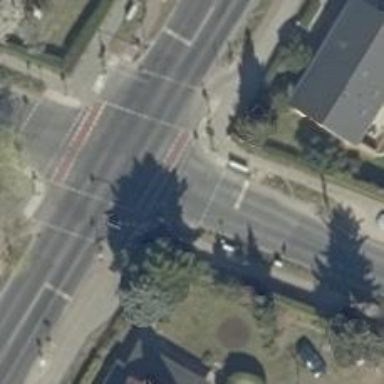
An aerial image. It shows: Road crossing with traffic signals.